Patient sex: M
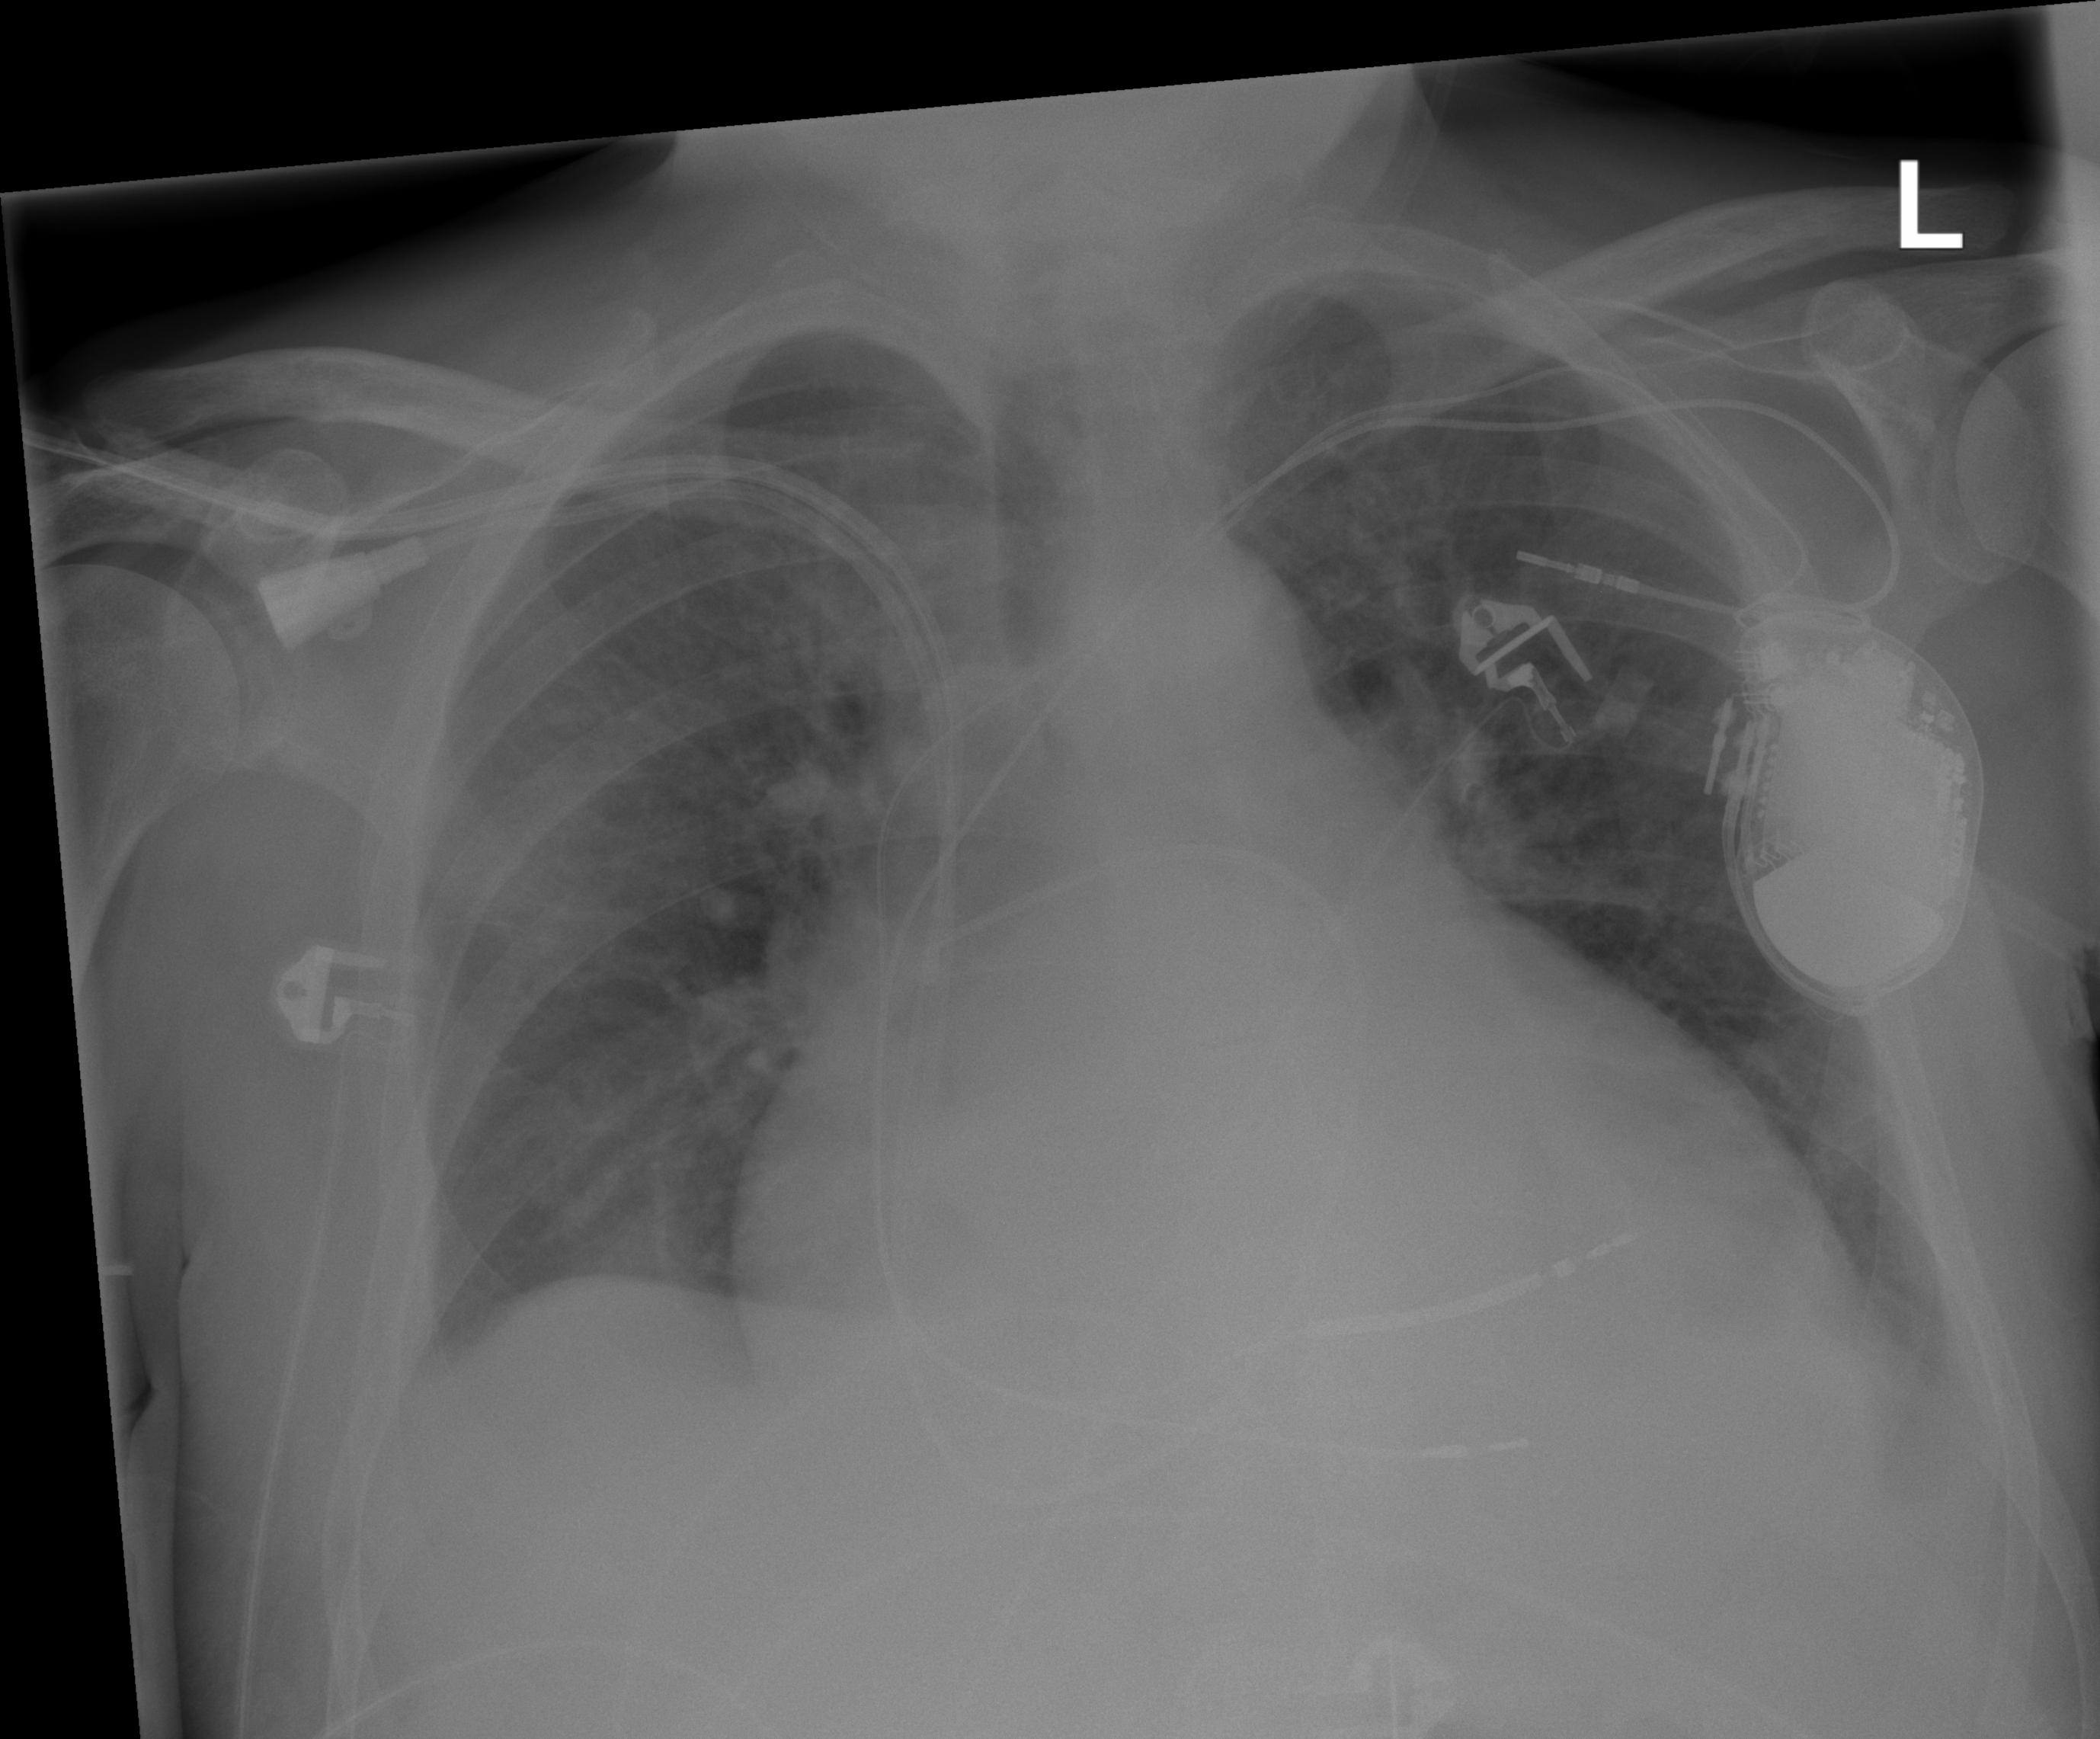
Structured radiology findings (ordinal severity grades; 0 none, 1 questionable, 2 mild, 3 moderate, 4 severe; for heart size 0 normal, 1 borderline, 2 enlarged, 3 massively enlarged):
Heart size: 3
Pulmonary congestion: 1
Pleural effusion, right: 1
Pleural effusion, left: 1
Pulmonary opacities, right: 0
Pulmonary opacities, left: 0
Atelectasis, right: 1
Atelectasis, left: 1